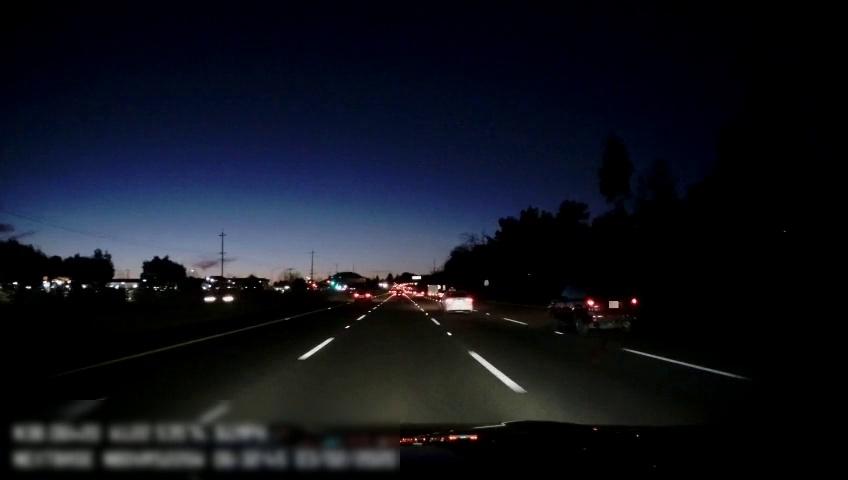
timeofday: Night
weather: Other
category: Drivable Space
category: Vehicles | Car
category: Vehicles | SUV
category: Vehicles | Car
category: Vehicles | Car
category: Vehicles | Other LV
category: Lanes | Alternate Lane
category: Lanes | Current Lane
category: Lanes | Current Lane
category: Lanes | Alternate Lane
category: Lanes | Alternate Lane